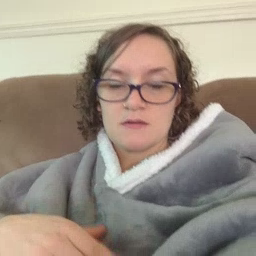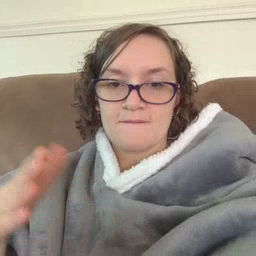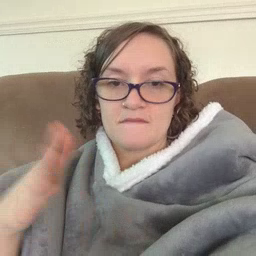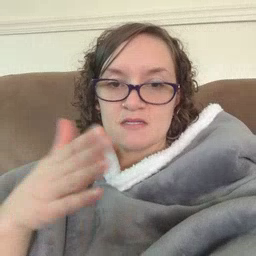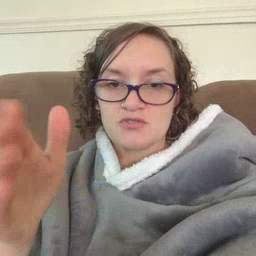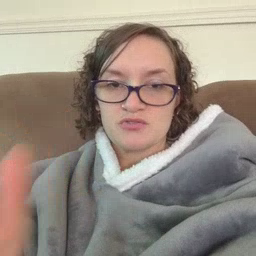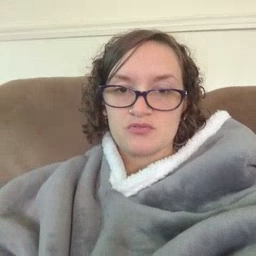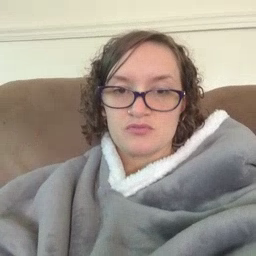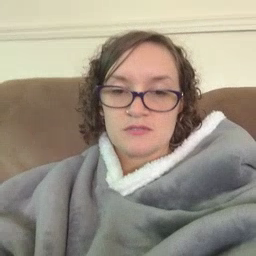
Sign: fish